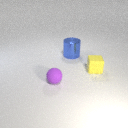
small purple rubber sphere in front of small yellow rubber cube